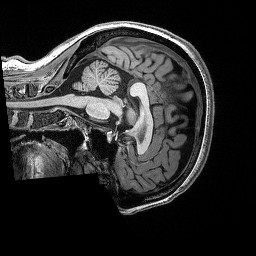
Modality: T1w
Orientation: sagittal
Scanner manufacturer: siemens
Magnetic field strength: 3 T
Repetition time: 2.53 s
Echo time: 0.0033 s